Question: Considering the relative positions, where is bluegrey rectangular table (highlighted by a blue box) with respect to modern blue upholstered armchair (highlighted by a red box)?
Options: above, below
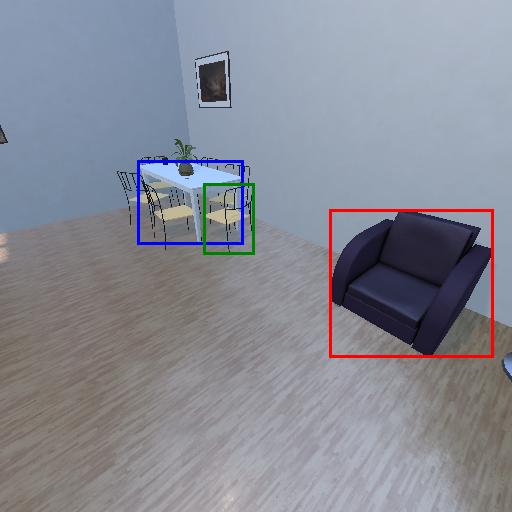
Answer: above